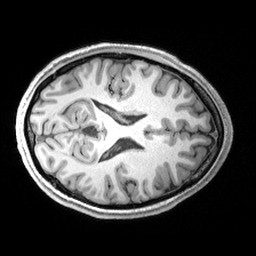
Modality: T1w
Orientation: axial
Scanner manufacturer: siemens
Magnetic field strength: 3 T
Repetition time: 2.53 s
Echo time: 0.00299 s